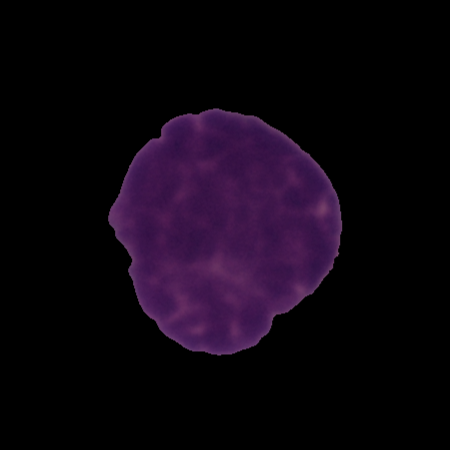
Label: cancer